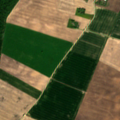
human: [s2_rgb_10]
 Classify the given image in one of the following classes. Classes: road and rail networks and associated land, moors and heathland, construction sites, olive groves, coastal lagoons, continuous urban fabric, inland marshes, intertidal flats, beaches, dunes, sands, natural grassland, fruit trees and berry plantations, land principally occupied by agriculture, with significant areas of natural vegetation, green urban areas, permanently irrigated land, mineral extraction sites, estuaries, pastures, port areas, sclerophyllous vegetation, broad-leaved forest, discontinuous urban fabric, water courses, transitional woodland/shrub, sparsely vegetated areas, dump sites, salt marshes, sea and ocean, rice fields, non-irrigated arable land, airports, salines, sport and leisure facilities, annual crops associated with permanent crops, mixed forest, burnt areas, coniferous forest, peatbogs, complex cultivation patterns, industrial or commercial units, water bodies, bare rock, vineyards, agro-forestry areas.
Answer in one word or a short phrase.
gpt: non-irrigated arable land, land principally occupied by agriculture, with significant areas of natural vegetation